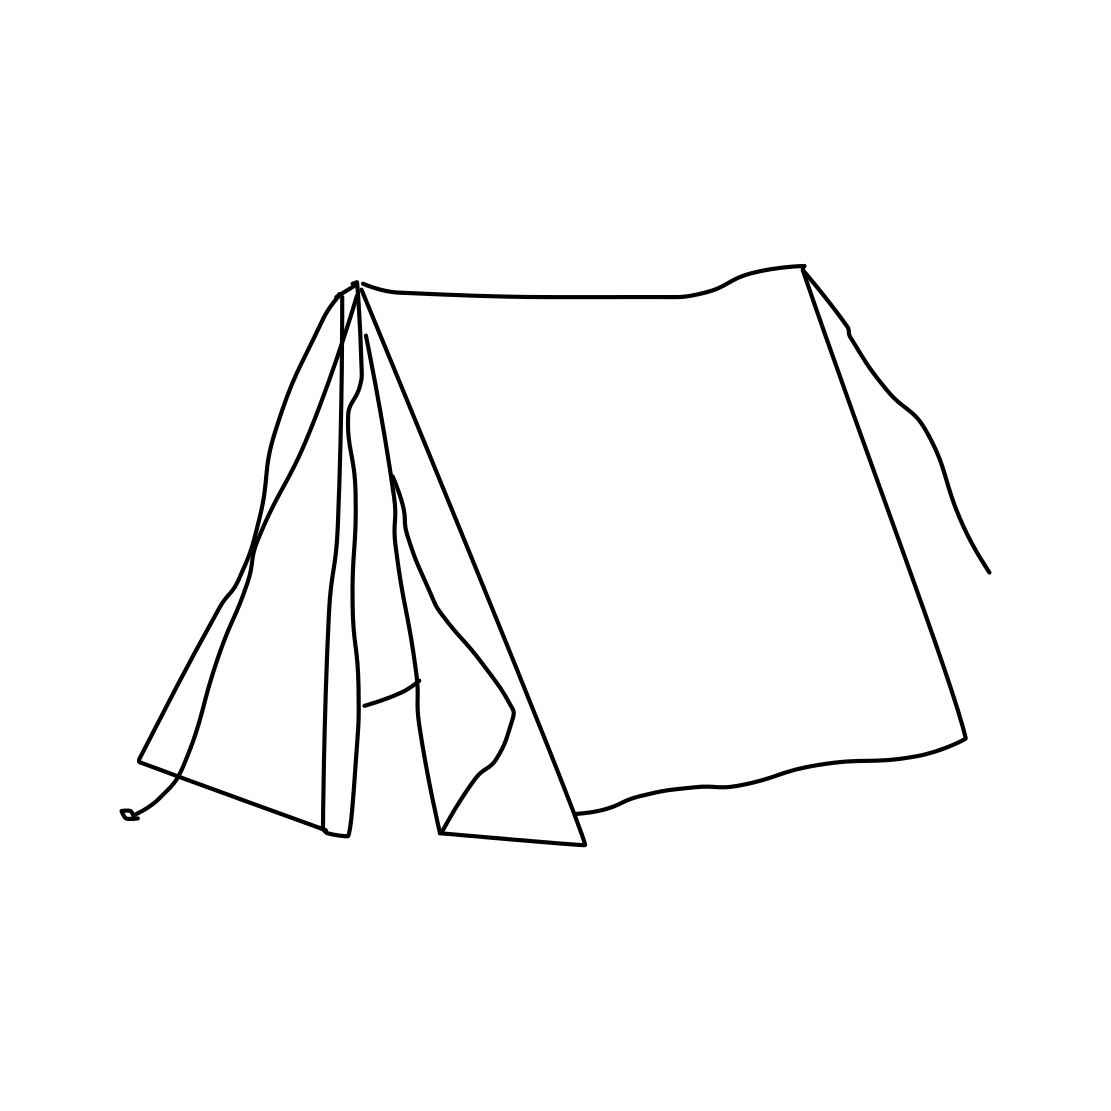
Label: tent